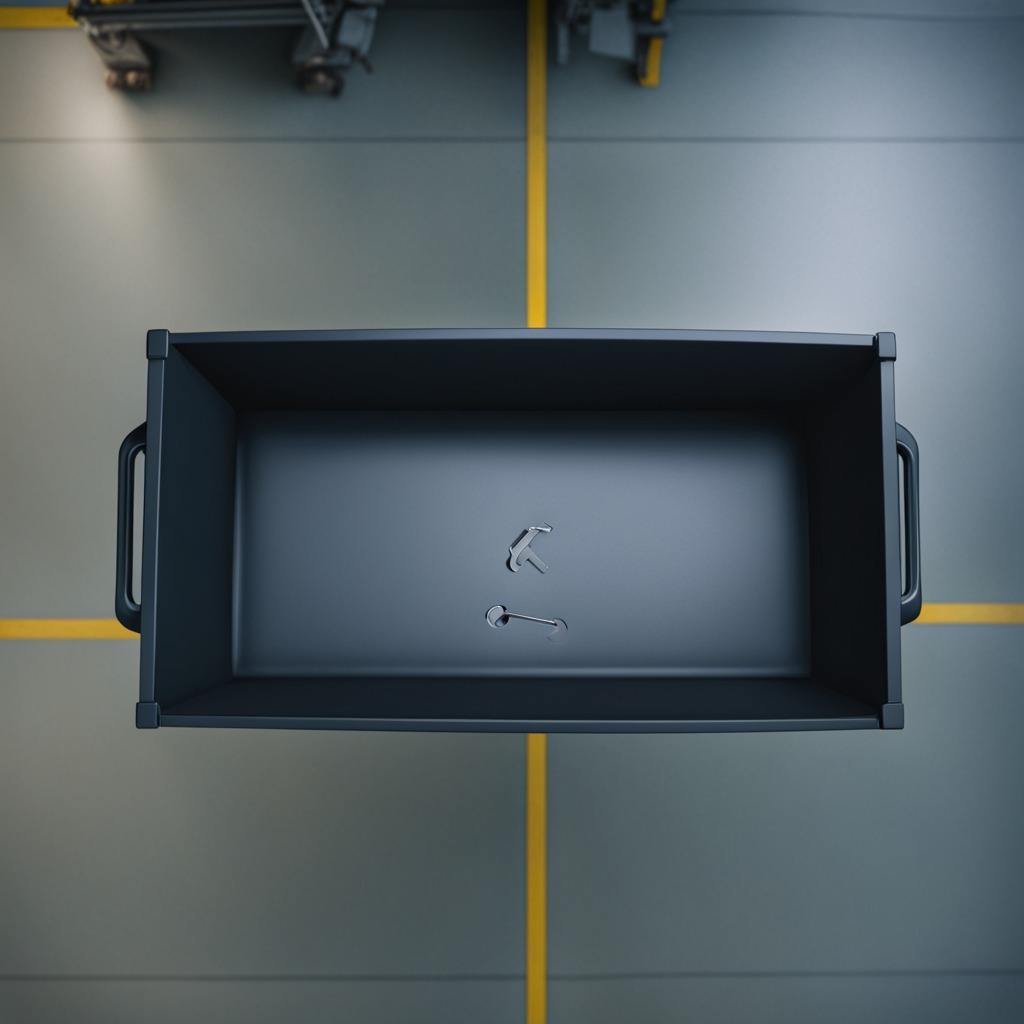
An wrench is lying on the toolbox surface.